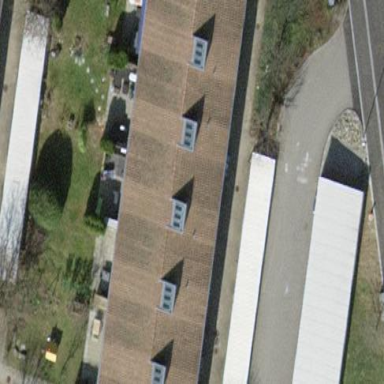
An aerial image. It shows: Terrace building with gabled roof.